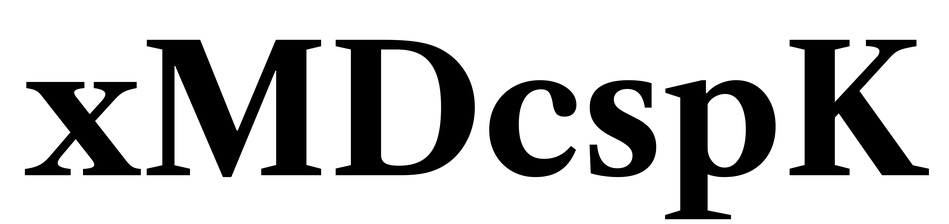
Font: LibreCaslonText_Bold